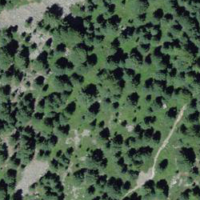
EUNIS habitat code: 43
Species observed at this site:
Tanacetum vulgare